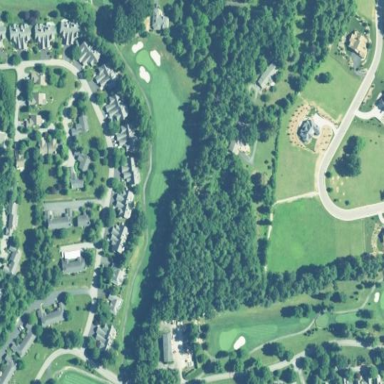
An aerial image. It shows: Pathway for golf carts.